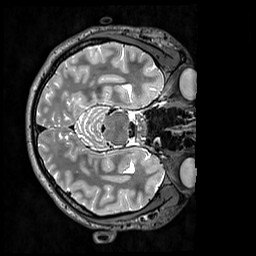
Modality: T2w
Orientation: axial
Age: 28
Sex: male
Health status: healthy
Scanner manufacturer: siemens
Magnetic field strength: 3 T
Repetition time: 3.2 s
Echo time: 0.568 s